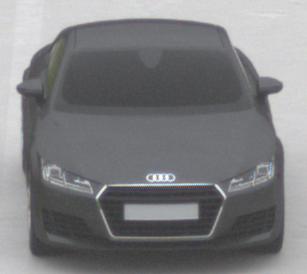
Make: Audi
Model: TT Coupé 1.8 TFSI
Detailed model: TT (8S) Coupé
Model produced from: 2015/08
Model produced until: 2018/06
Doors: 3
Color: gray
Road condition: dry road
Daytime: midday
Contrast: low contrast